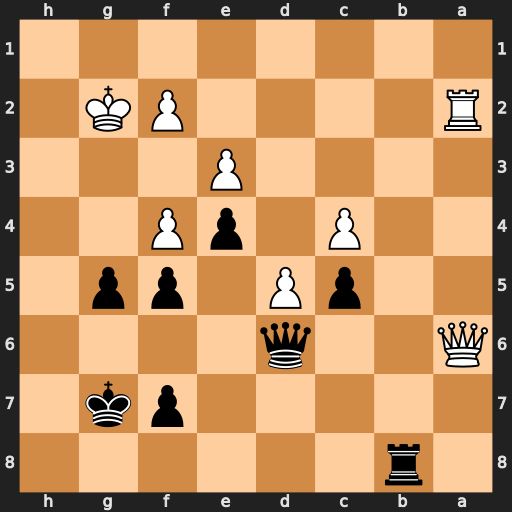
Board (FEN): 1r6/5pk1/Q2q4/2pP1pp1/2P1pP2/4P3/R4PK1/8
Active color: b
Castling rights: -
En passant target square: -
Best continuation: Rb6 Qa3 Qg6